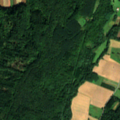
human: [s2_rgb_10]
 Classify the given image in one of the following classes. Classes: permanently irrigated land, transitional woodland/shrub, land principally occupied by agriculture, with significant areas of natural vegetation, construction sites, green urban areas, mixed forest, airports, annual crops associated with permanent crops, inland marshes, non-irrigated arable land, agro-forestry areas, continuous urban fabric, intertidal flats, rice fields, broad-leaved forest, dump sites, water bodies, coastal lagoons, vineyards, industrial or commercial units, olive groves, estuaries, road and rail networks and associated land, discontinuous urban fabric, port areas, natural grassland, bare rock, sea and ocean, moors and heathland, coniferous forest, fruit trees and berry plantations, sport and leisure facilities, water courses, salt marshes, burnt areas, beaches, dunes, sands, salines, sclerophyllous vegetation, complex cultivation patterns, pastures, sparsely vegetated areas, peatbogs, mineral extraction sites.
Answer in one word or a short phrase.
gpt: non-irrigated arable land, broad-leaved forest, mixed forest